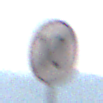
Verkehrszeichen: EndeGeschwindigkeit10
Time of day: Midday
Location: Outdoor (Nature)
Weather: Clear
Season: NotSpecified
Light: Natural